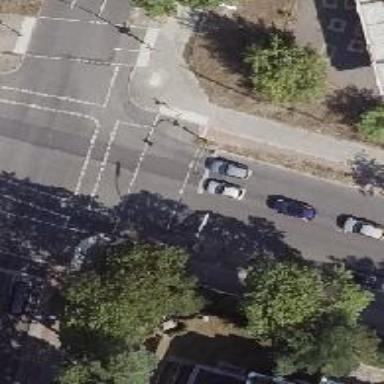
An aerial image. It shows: Road with traffic signals.